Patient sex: M
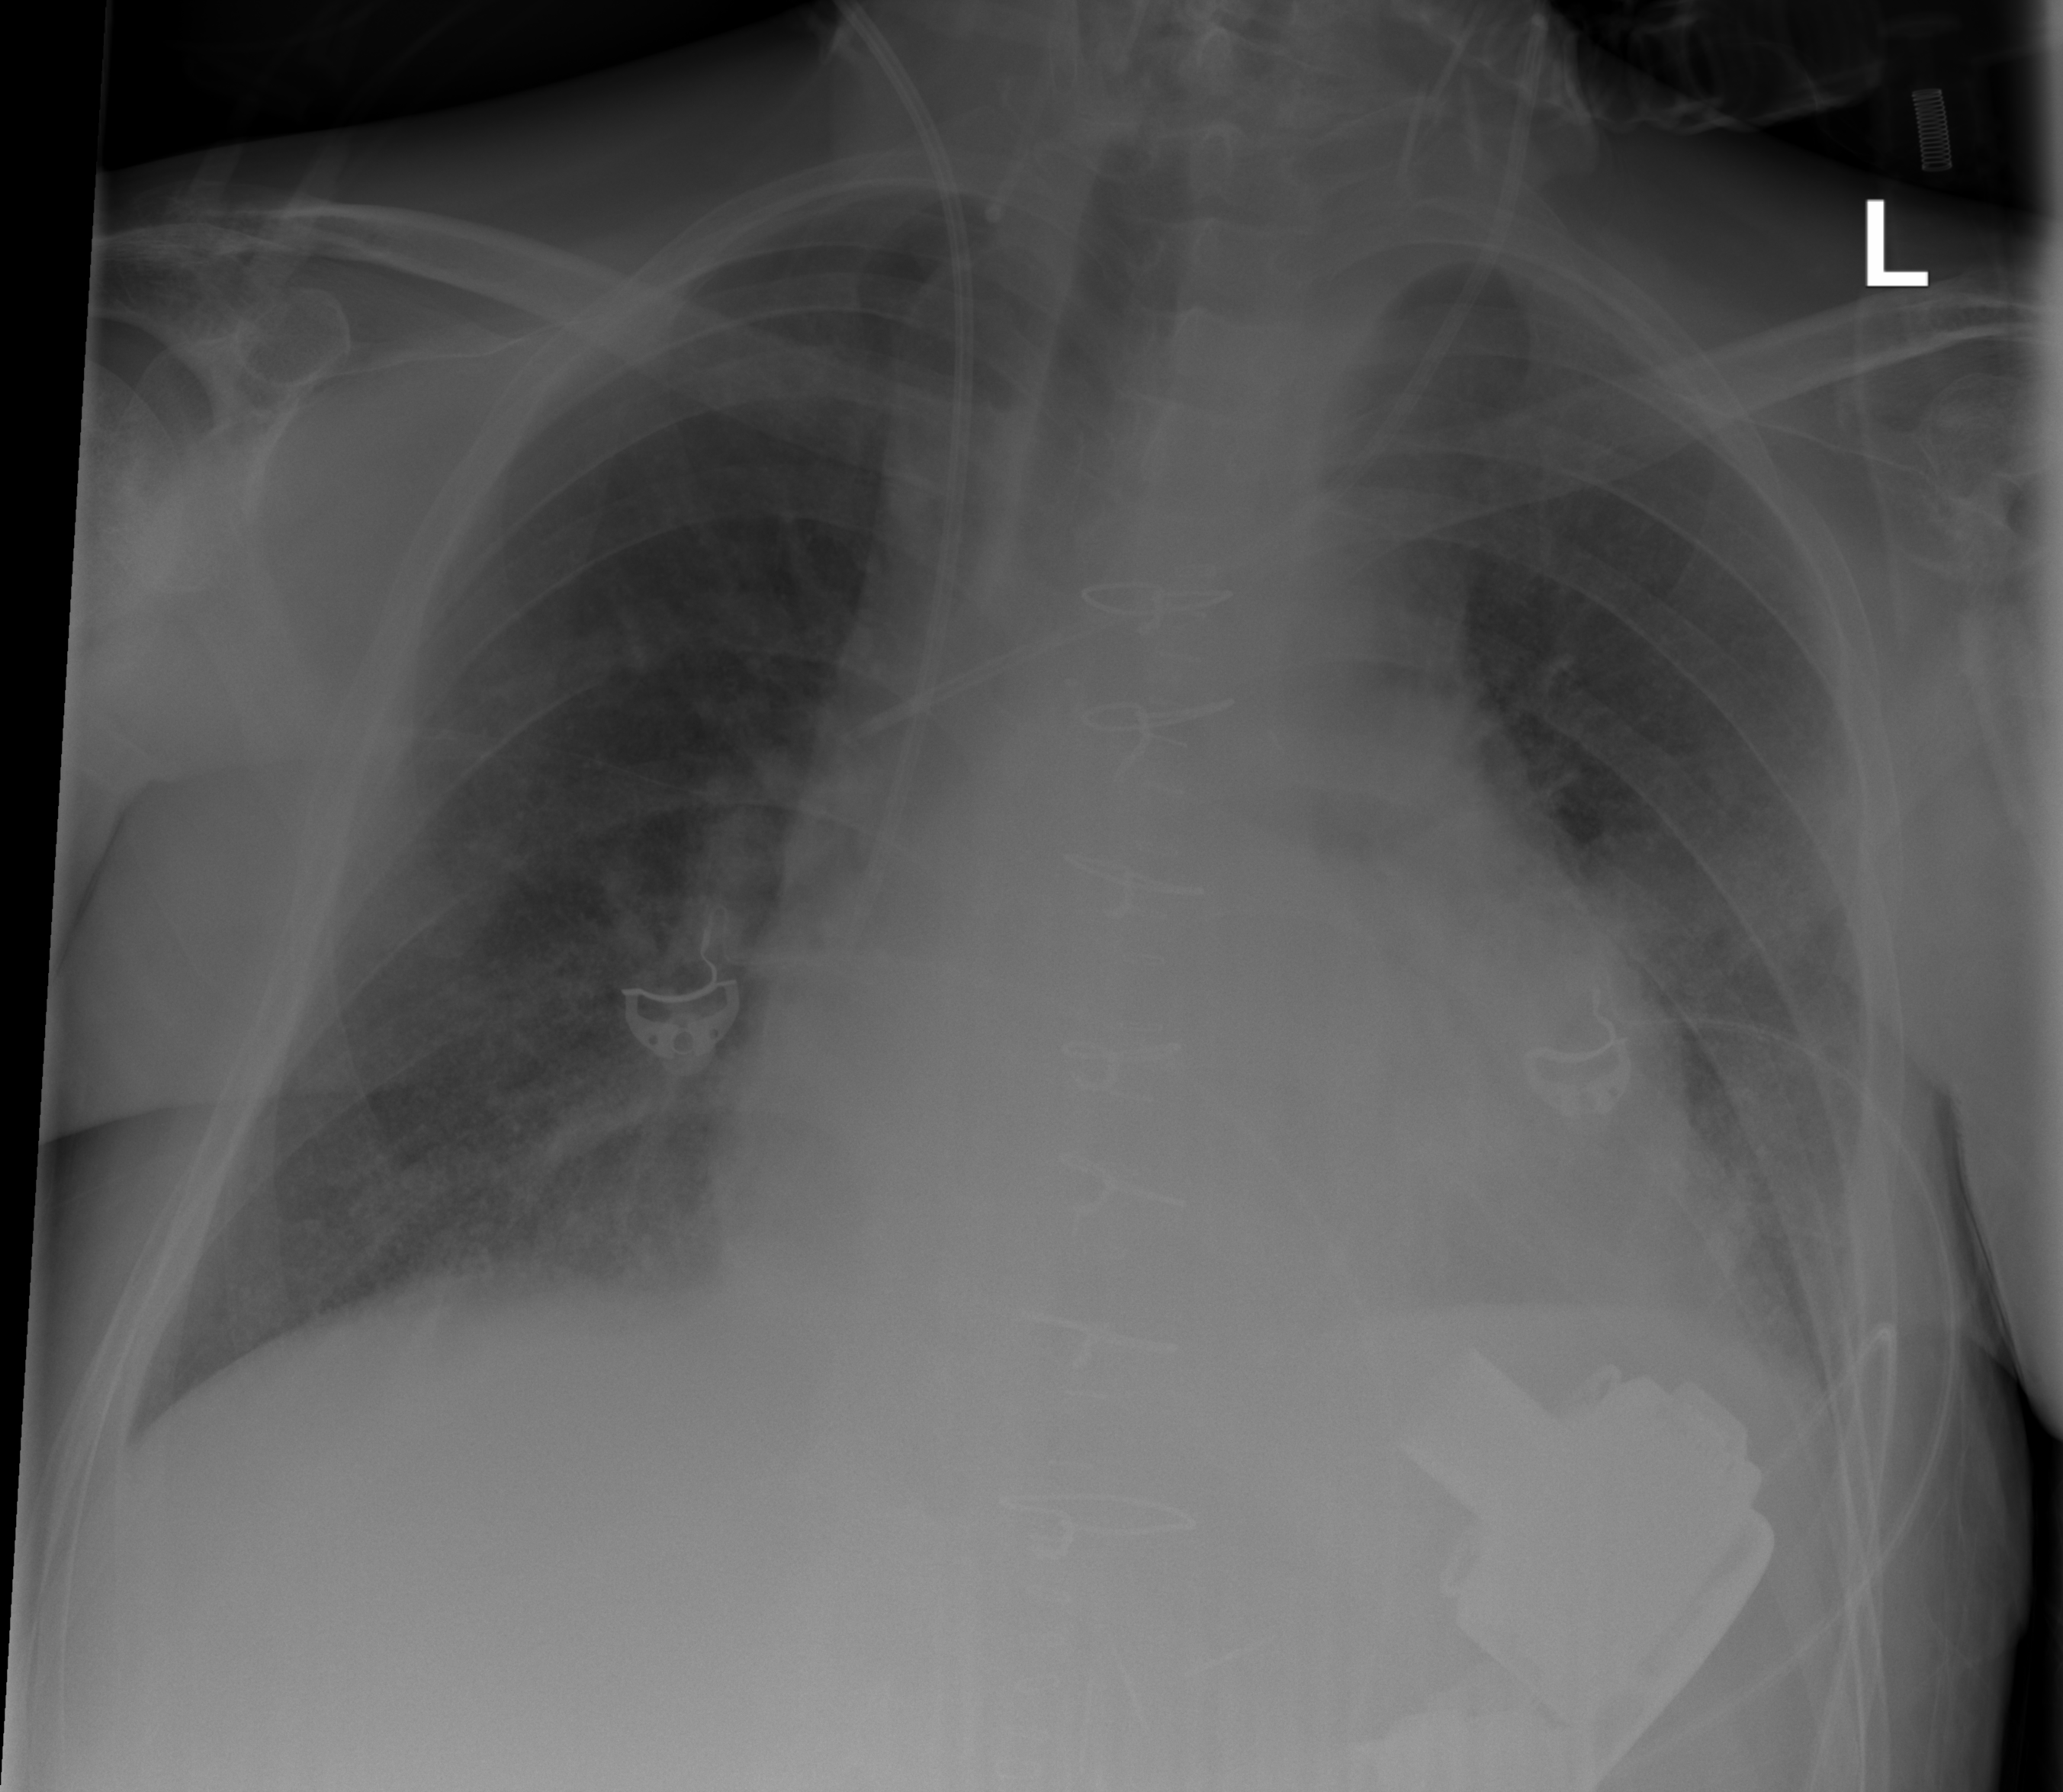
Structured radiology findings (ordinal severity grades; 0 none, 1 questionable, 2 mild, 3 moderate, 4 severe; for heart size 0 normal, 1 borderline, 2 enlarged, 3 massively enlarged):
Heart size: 2
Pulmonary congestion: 2
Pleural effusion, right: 0
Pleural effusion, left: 2
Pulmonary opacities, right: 0
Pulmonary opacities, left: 0
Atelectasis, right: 2
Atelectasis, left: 2